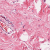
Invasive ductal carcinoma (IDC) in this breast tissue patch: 0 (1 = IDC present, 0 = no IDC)